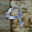
Label: 9